Aerial crown-view tile of a tropical tree (Barro Colorado Island, Panama), acquired 20240813:
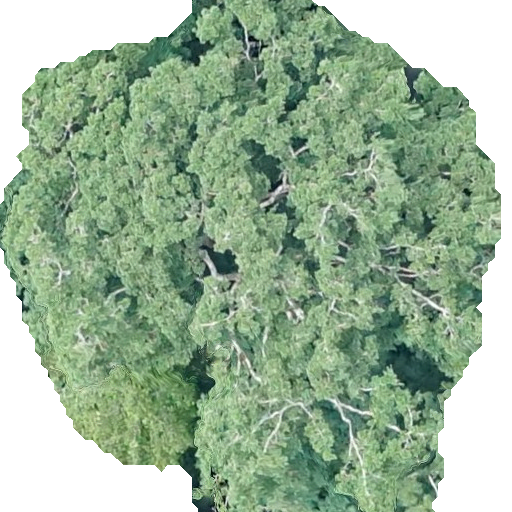
Species: Brosimum alicastrum
GBIF accepted scientific name: Brosimum alicastrum
Crown area: 308.992 m²